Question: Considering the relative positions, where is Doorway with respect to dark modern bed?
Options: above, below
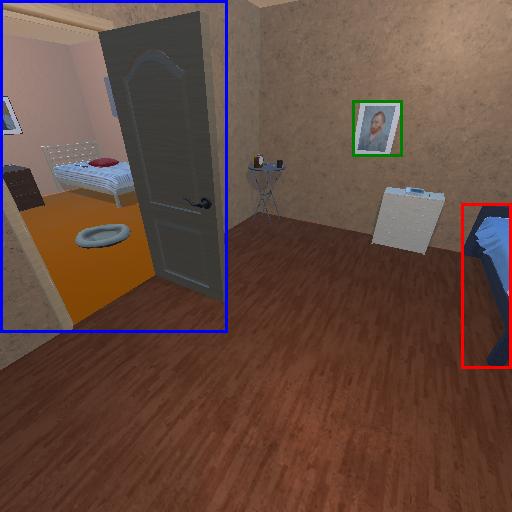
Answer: above